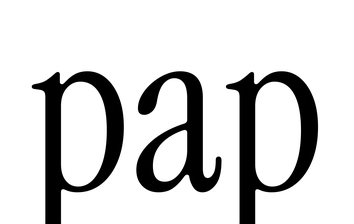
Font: InstrumentSerif-Regular